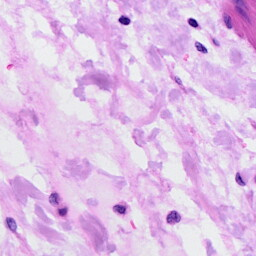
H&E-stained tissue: Ovarian